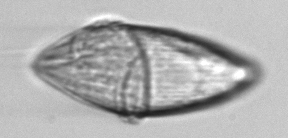
Label: Gyrodinium